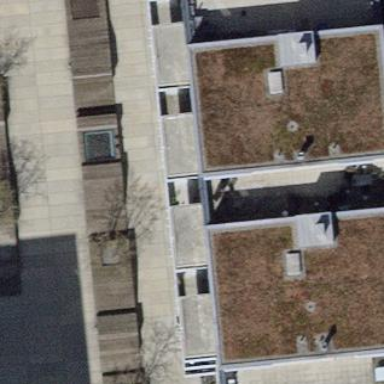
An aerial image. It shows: Building part with flat roof.